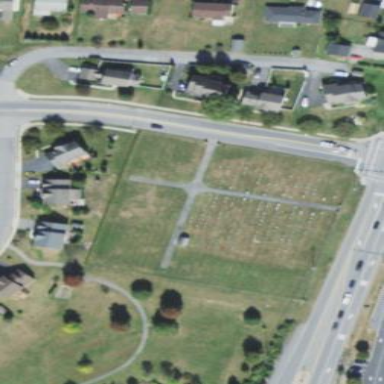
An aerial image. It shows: Cemetery.